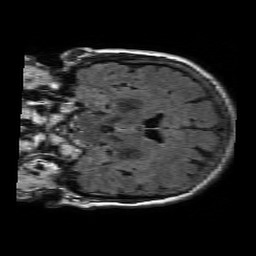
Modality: FLAIR
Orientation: coronal
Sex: female
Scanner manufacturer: philips
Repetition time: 11 s
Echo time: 0.125 s